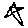
Label: star